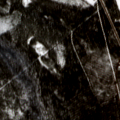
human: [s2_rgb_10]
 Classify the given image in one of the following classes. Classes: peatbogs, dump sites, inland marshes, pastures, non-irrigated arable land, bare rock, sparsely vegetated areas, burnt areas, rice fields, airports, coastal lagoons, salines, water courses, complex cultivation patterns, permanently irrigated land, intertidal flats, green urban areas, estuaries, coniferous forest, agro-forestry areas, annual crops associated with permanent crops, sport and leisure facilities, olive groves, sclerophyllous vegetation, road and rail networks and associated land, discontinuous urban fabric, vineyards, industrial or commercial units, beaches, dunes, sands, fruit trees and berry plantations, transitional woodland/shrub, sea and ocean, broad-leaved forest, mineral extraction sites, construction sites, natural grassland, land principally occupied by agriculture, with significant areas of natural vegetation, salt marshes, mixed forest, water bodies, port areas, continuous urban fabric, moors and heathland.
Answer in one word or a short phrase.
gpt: coniferous forest, mixed forest, water bodies